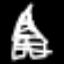
Label: The Eiffel Tower